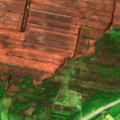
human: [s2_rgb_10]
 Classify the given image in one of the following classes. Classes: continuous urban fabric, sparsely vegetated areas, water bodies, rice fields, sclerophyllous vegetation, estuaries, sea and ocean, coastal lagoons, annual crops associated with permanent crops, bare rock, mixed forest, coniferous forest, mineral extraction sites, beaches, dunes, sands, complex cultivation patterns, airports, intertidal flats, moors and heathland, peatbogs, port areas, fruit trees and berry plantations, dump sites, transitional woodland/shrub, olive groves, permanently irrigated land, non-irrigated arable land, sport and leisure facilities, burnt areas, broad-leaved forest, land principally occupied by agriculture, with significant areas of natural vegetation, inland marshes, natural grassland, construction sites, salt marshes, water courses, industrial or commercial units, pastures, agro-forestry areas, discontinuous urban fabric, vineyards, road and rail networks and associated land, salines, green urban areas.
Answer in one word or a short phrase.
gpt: pastures, broad-leaved forest, coniferous forest, transitional woodland/shrub, peatbogs